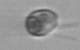
Label: flagellate